Question: I am trying to write an implementation of Dijkstra's Algorithm in Prolog (specifically, GNU Prolog). To begin, I made a fact 'connection' that describes the connected vertices of the graph below.

It now seems like my implementation works for around half of my test cases, namely these:
'''
s, k
g, h
e, c
'''
But for these,
'''
h, g (this one has an empty Tentative_Connections)
c, e (this one too)
i, j (this one finds the incorrect path of [i, k, j])
'''
it fails.
I based my program on the description given on the algorithm's <URL> page. Here is some rough psuedocode:
'''
for a current node, find its connecting nodes
remove the ones that are visited
make a new list of nodes that factors in a tentative distance
delete the current node from the list of unvisited nodes
if the destination node is not in the unvisited list, the current built-up path is final
otherwise, recur on the node that is the closest regarding the tentative distance
'''
But no matter what, my code keeps failing (with the errors above). To elaborate on that, here is the failure for the 'h, g' case:
'''
Unchartered = []
Tentative = []
Destination not reached
No tentative connections!
Closest = _1232
Closest = _1232
Next_Path = [h,b,s,c,l,i,k,j]
uncaught exception: error(instantiation_error,(is)/2)
| ?-
'''
It seems like at one point, there are no tentative points left to search. I do not know what to do from here, as Wikipedia does not elaborate on this issue. Does anyone who knows this algorithm well know what I can do to fix my code?
'''
% https://www.youtube.com/watch?v=GazC3A4OQTE
% example graph
% cl; gprolog --consult-file dijkstra.pl --entry-goal main
connection(s, c, 3).
connection(c, l, 2).
connection(l, i, 4).
connection(l, j, 4).
connection(i, j, 6).
connection(i, k, 4).
connection(j, k, 4).
connection(k, e, 5).
connection(e, g, 2).
connection(g, h, 2).
connection(h, f, 3).
connection(f, d, 5).
connection(d, a, 4).
connection(b, d, 4).
connection(b, a, 3).
connection(b, s, 2).
connection(b, h, 1).
connection(a, s, 7).
get_vertices(_, Vertex_Count, Traversed, Traversed) :-
length(Traversed, Vertex_Count).
get_vertices([], _, Traversed, Traversed).
get_vertices([Vertex | Vertices], Vertex_Count, Traversed, Result) :-
get_vertices(Vertex, Vertex_Count, Traversed, More_Traversed),
get_vertices(Vertices, Vertex_Count, More_Traversed, Result).
get_vertices(Vertex, _, Traversed, Traversed) :-
atom(Vertex), member(Vertex, Traversed).
get_vertices(Vertex, Vertex_Count, Traversed, Result) :-
atom(Vertex),
findall(Connected, are_connected(Vertex, Connected, _), Vertices),
get_vertices(Vertices, Vertex_Count, [Vertex | Traversed], Result).
are_connected(A, B, S) :- connection(A, B, S) ; connection(B, A, S).
keep_unvisited([], _, []).
keep_unvisited([Connection | Connections], Unvisited, Result) :-
keep_unvisited(Connections, Unvisited, Tail_Result),
[Connection_Name, _] = Connection,
(member(Connection_Name, Unvisited) ->
Result = [Connection | Tail_Result];
Result = Tail_Result).
w_tentative_distances([], _, []).
w_tentative_distances([Connection | Connections], Node_Val, Result) :-
w_tentative_distances(Connections, Node_Val, Tail_Result),
[Connection_Name, Connection_Val] = Connection,
Tentative_Distance is Connection_Val + Node_Val,
(Connection_Val > Tentative_Distance ->
New_Distance = Tentative_Distance; New_Distance = Connection_Val),
Result = [[Connection_Name, New_Distance] | Tail_Result].
closest_node_([], Closest, Closest).
closest_node_([Node | Rest], Closest, Result) :-
[_, Node_Val] = Node,
[_, Closest_Val] = Closest,
(Node_Val < Closest_Val ->
closest_node_(Rest, Node, Result)
;
closest_node_(Rest, Closest, Result)).
closest_node([Node | Rest], Result) :-
closest_node_(Rest, Node, Result).
dijkstra([Node_Name, Node_Val], Unvisited, Dest_Node, Path, Final_Path) :-
findall([Connected, Dist], are_connected(Node_Name, Connected, Dist), Connections),
keep_unvisited(Connections, Unvisited, Unchartered_Connections),
w_tentative_distances(Unchartered_Connections, Node_Val, Tentative_Connections),
% trace,
delete(Unvisited, Node_Name, New_Unvisited),
format('Path = ~w
Node_Name = ~w
Node_Val = ~w
', [Path, Node_Name, Node_Val]),
format('Unvisited = ~w
New_Unvisited = ~w
', [Unvisited, New_Unvisited]),
% notrace,
format('Connections = ~w
', [Connections]),
format('Unchartered = ~w
', [Unchartered_Connections]),
format('Tentative = ~w
', [Tentative_Connections]),
(member(Dest_Node, Unvisited) -> % destination has not been reached
write('Destination not reached
'),
(closest_node(Tentative_Connections, Closest); write('No tentative connections!
')),
format('Closest = ~w
', [Closest]),
append(Path, [Node_Name], Next_Path),
format('Closest = ~w
Next_Path = ~w
', [Closest, Next_Path]),
dijkstra(Closest, New_Unvisited, Dest_Node, Next_Path, Final_Path);
write('The end was reached!
'),
Final_Path = Path).
dijkstra_wrapper(Start, End, Vertex_Count, Path) :-
get_vertices(Start, Vertex_Count, [], Unvisited),
dijkstra([Start, 0], Unvisited, End, [], Path).
main :-
dijkstra_wrapper(h, g, 13, Path),
write(Path), nl.
'''
The non-working examples have an ever-growing Unvisited list (for some recursive cases)
'''
Path = [h,b,s,c,l,i,k]
Node_Name = j
Node_Val = 4
Unvisited = [g,e,j,a,d,f]
New_Unvisited = [g,e,a,d,f]
Connections = [[k,4],[l,4],[i,6]]
Unchartered = []
Tentative = []
Destination not reached
'''
What do I do if there are no paths to travel down?
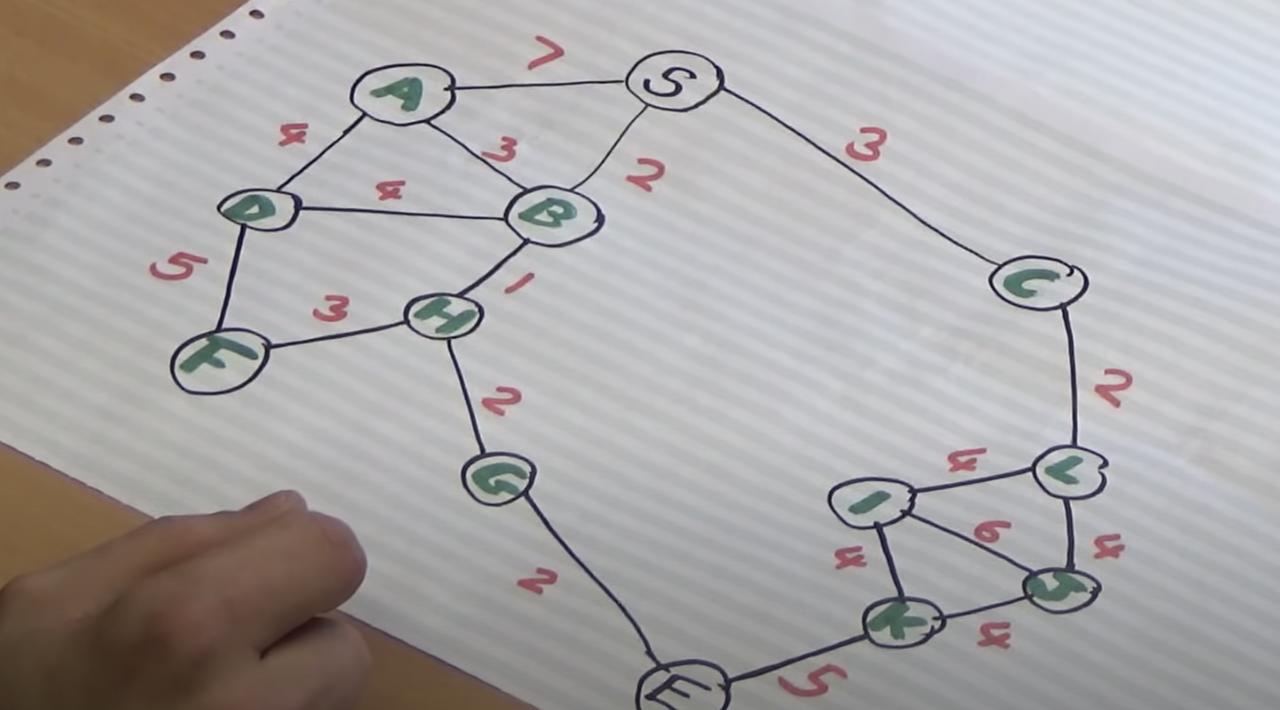
Answer: The main idea of dijkstras algorithm is to create a boundary between visited and unvisited nodes. Everything happens in the boundary. The boundary are simply pairs of nodes and their distances from the start node. In each step the node from the unvistied set with the smallest total distance from the start is transfered to the vistied set. To do this all "connections" from any visited nodes to unvisited nodes are checked: distance to the vistited node + connection value is the total distance. This way you can get the minimal distance from start to goal. Please note that this (mostly deterministic) algorithm works with those two sets rather than a concrete path. However if you want to have a path you have to keep track of the source node for each node in the visited set as well.
Your code seems to have multiple issues and I found it way easier just to implement my own solution. One of the problems is that the start node appears in the unvistied list. You can use the following code as a reference to debug your code:
'''
minmember([A],A).
minmember([(E,N,S)|T],R):-
minmember(T,(Etmp,Ntmp,Stmp)),
( N>Ntmp
-> R=(Etmp,Ntmp,Stmp)
; R=(E,N,S)
).
boundary(Visited, (Connected, Dist, Node_Name), Unvisited):-
member((Node_Name, Value_to, _),Visited),
are_connected(Node_Name, Connected, Dist0),
member(Connected,Unvisited),
Dist is Dist0+Value_to.
boundary2path(B,Sink,[(Sink,Dist)]):-
member((Sink,Dist,start),B),
!.
boundary2path(B,Sink,[(Sink,Dist)|R]):-
member((Sink,Dist,Source),B),
boundary2path(B,Source,R).
dijkstra(Boundary, _, Dest_Node, Path):-
Boundary = [(Dest_Node,_,_)|_],
!,
format('Hit the end :)
'),
boundary2path(Boundary,Dest_Node,Path),
format('Path found = ~w
', [Path]).
dijkstra(Visited, Unvisited, Dest_Node, Path) :-
findall(E, boundary(Visited, E, Unvisited), Connections),
format('Connections = ~w
', [Connections]),
minmember(Connections,(Node_Name,Dist,Source)),
format('Choosen = ~w
', [(Node_Name,Dist,Source)]),
append(U1,[Node_Name|U2],Unvisited),
append(U1,U2,New_Unvisited),
format('New_Unvisited = ~w
', [New_Unvisited]),
format('Visited = ~w
', [[(Node_Name,Dist,Source)|Visited]]),
dijkstra([(Node_Name,Dist,Source)|Visited], New_Unvisited, Dest_Node, Path).
'''
Now the output for:
'''
?- dijkstra([(h, 0, start)], [b, g, e, k, j, i, l, c, s, a, d, f], g, L).
Connections = [(f,3,h),(g,2,h),(b,1,h)]
Choosen = b,1,h
New_Unvisited = [g,e,k,j,i,l,c,s,a,d,f]
Visited = [(b,1,h),(h,0,start)]
Connections = [(d,5,b),(a,4,b),(s,3,b),(f,3,h),(g,2,h)]
Choosen = g,2,h
New_Unvisited = [e,k,j,i,l,c,s,a,d,f]
Visited = [(g,2,h),(b,1,h),(h,0,start)]
Hit the end :)
Path found = [(g,2),(h,0)]
L = [(g,2), (h,0)] ;
false.
'''
For the goal 'j' no unvisited nodes are left:
'''
?- dijkstra([(h, 0, start)], [b, g, e, k, j, i, l, c, s, a, d, f], j, L).
...
Visited = [(i,12,l),(k,9,e),(l,8,c),(c,6,s),(d,5,b),(a,4,b),(e,4,g),(f,3,h),(s,3,b),(g,2,h),(b,1,h),(h,0,start)]
Connections = [(j,18,i),(j,13,k),(j,12,l)]
Choosen = j,12,l
New_Unvisited = []
Visited = [(j,12,l),(i,12,l),(k,9,e),(l,8,c),(c,6,s),(d,5,b),(a,4,b),(e,4,g),(f,3,h),(s,3,b),(g,2,h),(b,1,h),(h,0,start)]
Hit the end :)
Path found = [(j,12),(l,8),(c,6),(s,3),(b,1),(h,0)]
L = [(j,12), (l,8), (c,6), (s,3), (b,1), (h,0)] ;
false.
'''
For the last query I made a sketch for the border:
<URL>